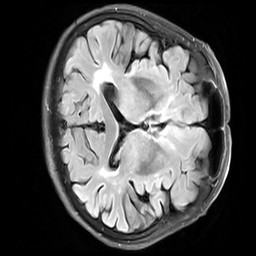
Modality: FLAIR
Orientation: axial
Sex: female
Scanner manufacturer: siemens
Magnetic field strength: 3 T
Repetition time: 10 s
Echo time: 0.09 s